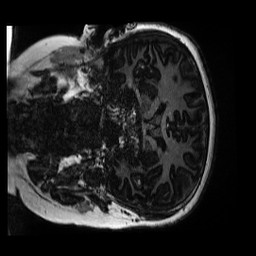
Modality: MP2RAGE
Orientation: coronal
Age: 10
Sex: male
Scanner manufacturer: siemens
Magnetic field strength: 3 T
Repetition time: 4 s
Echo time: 0.00303 s